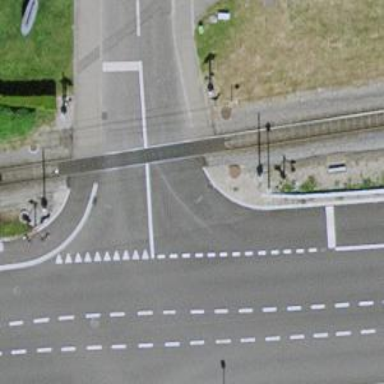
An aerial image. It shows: Railway level crossing.